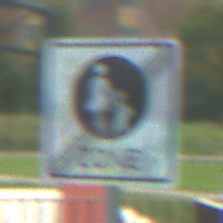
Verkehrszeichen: EndeFussgaengerzone
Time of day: MorningAfternoon
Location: Outdoor (Urban)
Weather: PartlyCloudy
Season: NotSpecified
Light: Natural